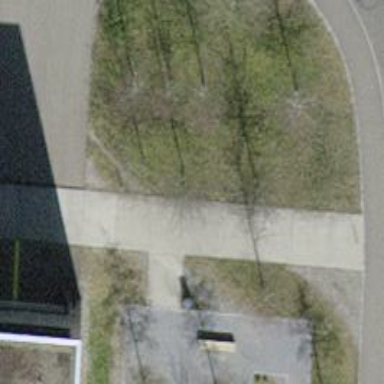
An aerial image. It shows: Bench for seating.